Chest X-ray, AP view. Patient: 54 years old, sex M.
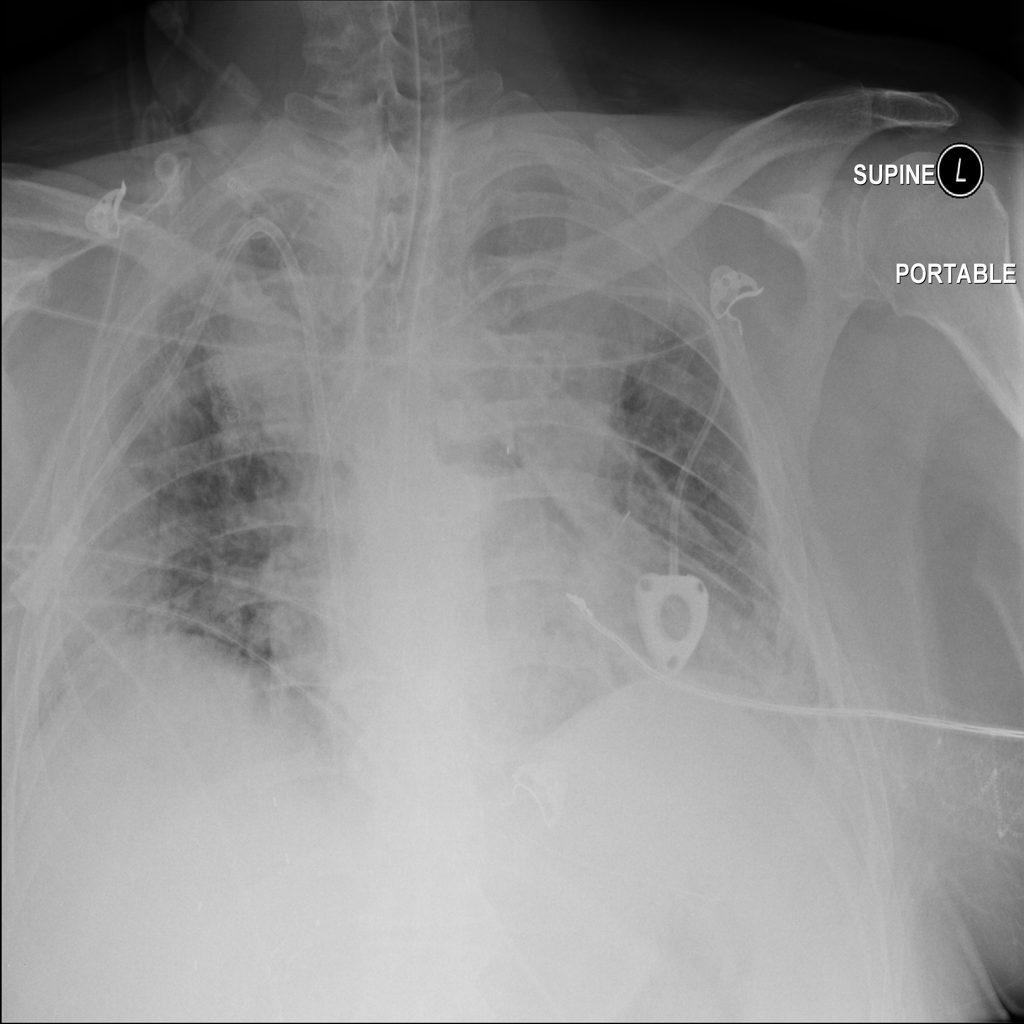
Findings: No Finding